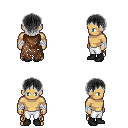
a pixel art fantasy rpg character, male body template, human, tanned skin, brown tattered cape, white pants, gray plain hairstyle, white cloth bandages, black shoes, four views (front, back, left, right), 2x2 character sprite sheet, small pixel art, hard edges, no anti-aliasing